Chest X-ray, AP view. Patient: 36 years old, sex M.
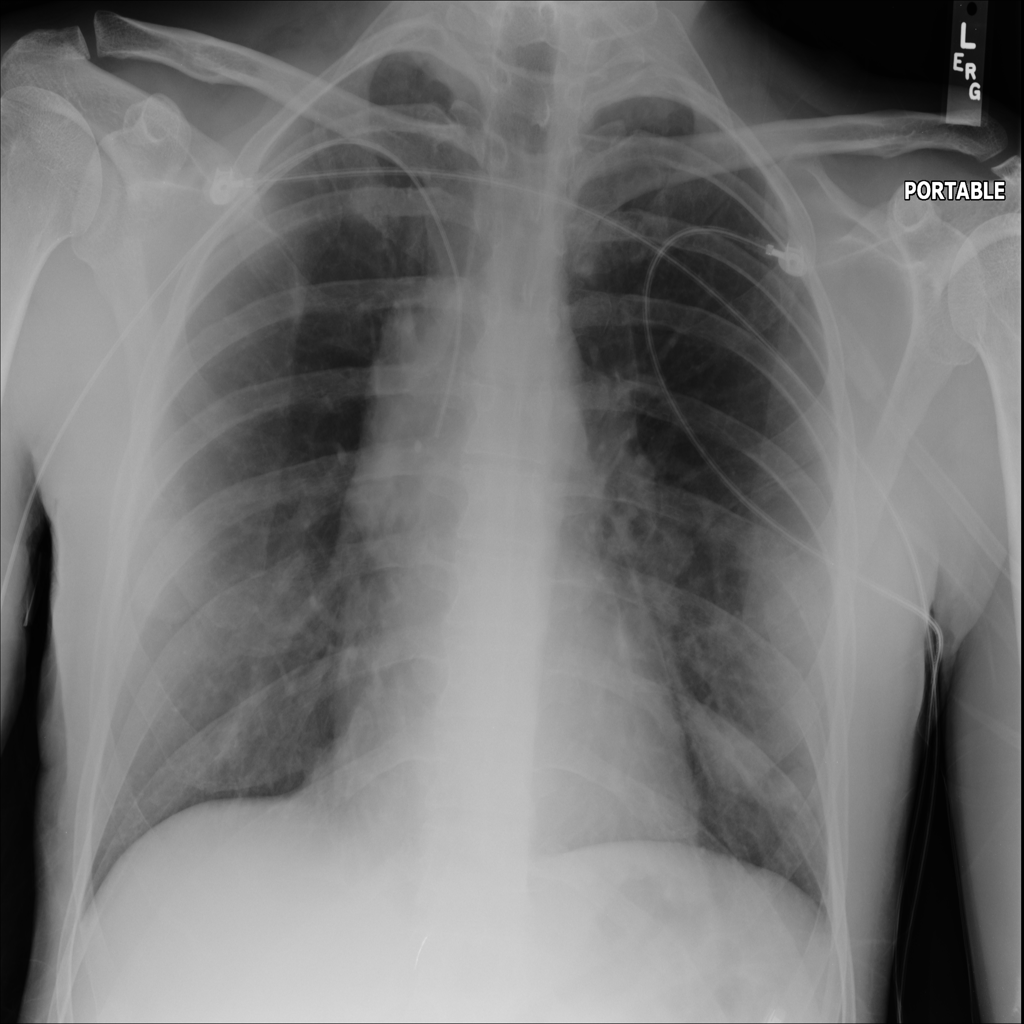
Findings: No Finding